Question: I need to make layout like on picture related, the difficult part is, in this big centered div rounded with another divs from all sides. Masonry plugin can make only cornered stamp divs, but not centered. So, how can I implement this?

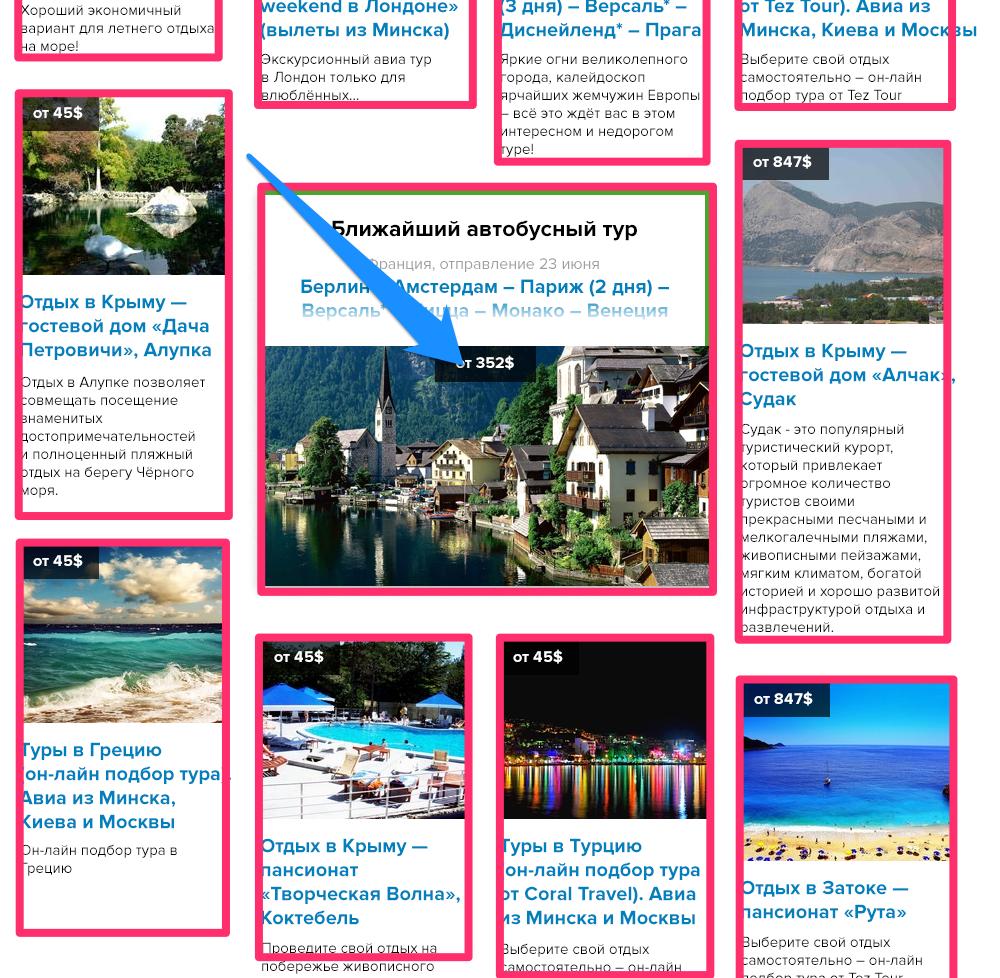
Answer: I've just written a kind of extension for the Isotope plugin to enable stamps in random locations. It works quite well, but two stamps can still overlap (have to fix that ;)). Check out the code in this fiddle: <URL>
The way to use it: give your item the '.stamp' class and add the position as a html5 data element:
'''
<li class="item" data-grid-pos='{"x": 2, "y": 1}'>
My stamped item
</li>
'''
Please not that a lot of credits have to go to "Mikko Tikkanen, Zonear Ltd. ", beacuse it's a kind of an extension of his perfectMasonry plugin.
have fun!